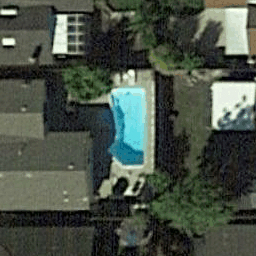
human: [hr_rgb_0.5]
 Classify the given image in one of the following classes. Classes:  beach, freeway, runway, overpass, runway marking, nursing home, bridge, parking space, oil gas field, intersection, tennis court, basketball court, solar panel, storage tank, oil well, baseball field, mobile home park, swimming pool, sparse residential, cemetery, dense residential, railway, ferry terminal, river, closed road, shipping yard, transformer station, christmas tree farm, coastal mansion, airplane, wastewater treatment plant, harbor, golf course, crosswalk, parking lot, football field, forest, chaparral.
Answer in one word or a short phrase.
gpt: swimming pool